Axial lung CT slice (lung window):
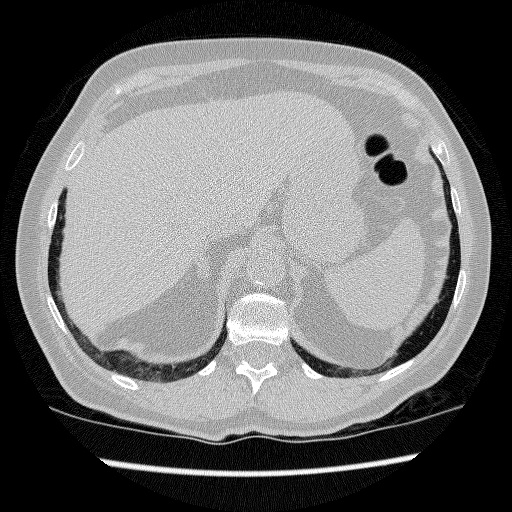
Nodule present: no